Question: I am having a strange issue, I have a new asynctask launced whenever i find an MP3 file on webbrowser, and lauch a progress bar in the listview for each AsyncTask. So number of downloads can be more than 1 and simultaneous. But now whenever Asynctask is launced ProgressBar moves same for all and not different for different AsyncTask, Plz guide me.......

'''
public class CopyOfDownloadsListActivity extends ListActivity {
/** Called when the activity is first created. */
// static ArrayList<String> pthreads = new ArrayList<String>();
ImageView bt;
ProgressBar pb;
ListView allList;
TextView tv;
String fileName;
String mp3URL;
URL url2;
int filecount = 0;
private class DownloadFile extends AsyncTask<String, Integer, Void>{
MyCustomAdapter adapter;
int count = 0;
ProgressDialog dialog;
ProgressBar progressBar;
int myProgress;
@Override
protected Void doInBackground(String... u) {
try {
URL ul = new URL(u[0]);
Log.i("UI",ul.toString());
// int len = CopyOfMusicDownloader.mp3urls.size();
// URL url2 = new URL(CopyOfMusicDownloader.mp3urls.get(len-1));
HttpURLConnection c = (HttpURLConnection) ul.openConnection();
c.setRequestMethod("GET");
c.setDoOutput(true);
c.connect();
int lengthOfFile = c.getContentLength();
String PATH = Environment.getExternalStorageDirectory()
+ "/download/";
Log.v("", "PATH: " + PATH);
File file = new File(PATH);
file.mkdirs();
fileName = "Track";
filecount++;
fileName = fileName + Integer.toString(filecount) + ".mp3";
File outputFile = new File(file, fileName);
FileOutputStream fos = new FileOutputStream(outputFile);
InputStream is = c.getInputStream();
byte[] buffer = new byte[1024];
int len1 = 0;
while ((len1 = is.read(buffer)) != -1) {
myProgress = (int)((len1/lengthOfFile)*100);
myProgress = myProgress + myProgress;
Log.i("lengthOfFile", Integer.toString(lengthOfFile));
Log.i("My Progress", Integer.toString(myProgress));
publishProgress(myProgress);
fos.write(buffer, 0, len1);
}
fos.close();
is.close();
}catch (IOException e) {
e.printStackTrace();
}
return null;
}
protected void onPostExecute() {
}
@Override
protected void onPreExecute() {
adapter = new MyCustomAdapter(CopyOfDownloadsListActivity.this, R.layout.row, CopyOfMusicDownloader.mp3urls);
setListAdapter(adapter);
}
@Override
protected void onProgressUpdate(Integer... values) {
Log.i("Value", values[0].toString());
count++;
adapter.notifyDataSetChanged();
}
public class MyCustomAdapter extends ArrayAdapter<String> {
public MyCustomAdapter(Context context, int textViewResourceId, ArrayList<String> pthreads) {
super(context, textViewResourceId, pthreads);
}
@Override
public View getView(int position, View convertView, ViewGroup parent) {
LayoutInflater inflater = getLayoutInflater();
View row = inflater.inflate(R.layout.row, parent, false);
bt =(ImageView)row.findViewById(R.id.cancel_btn);
tv =(TextView)row.findViewById(R.id.filetext);
pb = (ProgressBar)row.findViewById(R.id.progressbar_Horizontal);
pb.setProgress(count);
return row;
}
}
}
'''
This is the AsyncTask start, and its onCreate
new DownloadFile().execute(url2.toString());
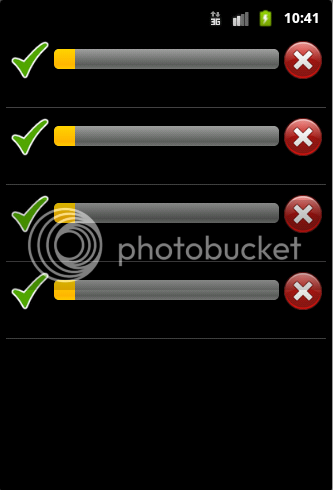
Answer: Your issue is this 'static ProgressBar pb;'
You can't have a single static reference and expect to control multiple progress bars. Fully encapsulate the ProgressBar inside the AsyncTask, make it a instance variable.
EDIT
In onProgressUpdate you need to change the progress of the ProgressBar. You don't need an adapter for every row, its wasteful.
'''
@Override
protected void onProgressUpdate(Integer... values) {
Log.i("Value", values[0].toString());
count++;
progressBar.setProgress(count);
}
'''
You also never assign a value progressBar, you keep assessing 'pb', get rid of that variable! In you PreExecute you keep reassigning the List's adapter.
You need A LOT of modifications. Create a single adapter that manages the listview. Each row can have an AsyncTask that maintains its own progress bar, image view and text view.